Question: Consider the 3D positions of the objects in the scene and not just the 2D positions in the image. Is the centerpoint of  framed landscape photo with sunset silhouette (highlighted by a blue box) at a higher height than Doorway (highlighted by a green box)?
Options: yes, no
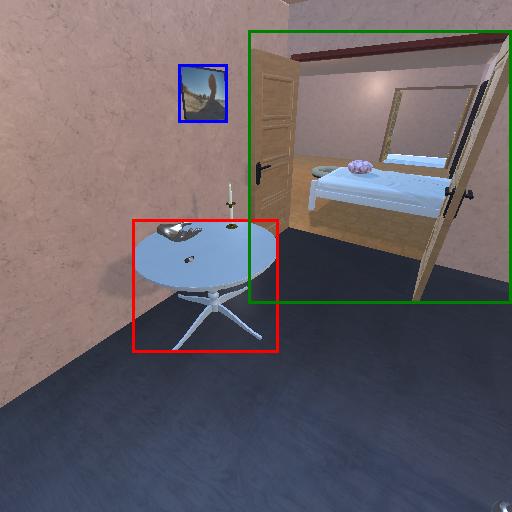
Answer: yes